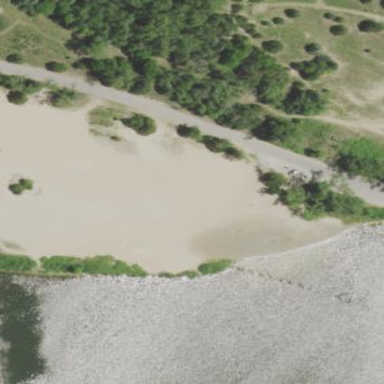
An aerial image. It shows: Sandy beach with natural surface.